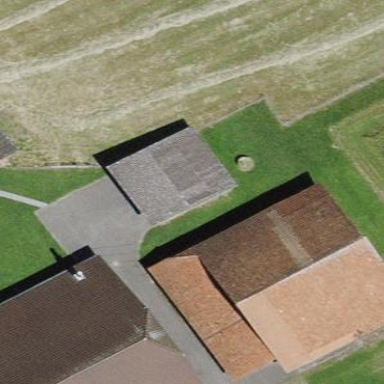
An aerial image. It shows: Rural barn.